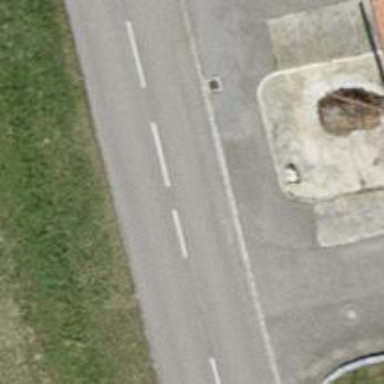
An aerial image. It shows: Unclassified road with asphalt surface.